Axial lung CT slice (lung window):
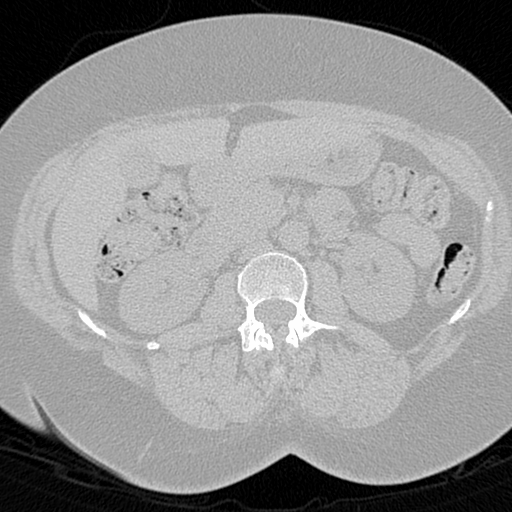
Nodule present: no